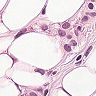
Metastatic tissue present: yes